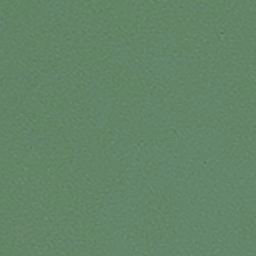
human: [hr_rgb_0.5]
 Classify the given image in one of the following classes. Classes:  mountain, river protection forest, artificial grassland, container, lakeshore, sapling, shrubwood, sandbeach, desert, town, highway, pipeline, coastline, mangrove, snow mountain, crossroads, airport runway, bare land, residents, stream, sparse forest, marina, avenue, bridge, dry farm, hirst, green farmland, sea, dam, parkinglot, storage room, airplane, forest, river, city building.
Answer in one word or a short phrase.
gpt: sea